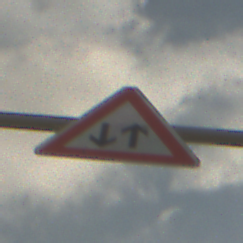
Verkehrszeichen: Gegenverkehr
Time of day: Midday
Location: Outdoor (RoadRail)
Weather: PartlyCloudy
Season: NotSpecified
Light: Natural